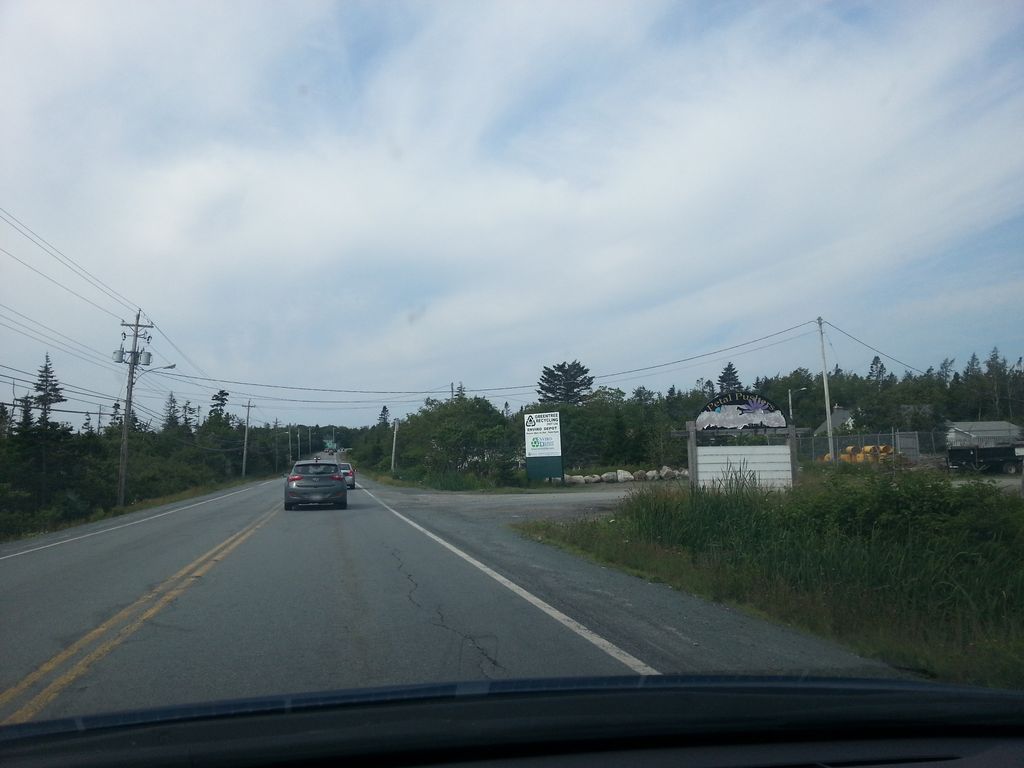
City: halifax